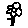
Label: flower